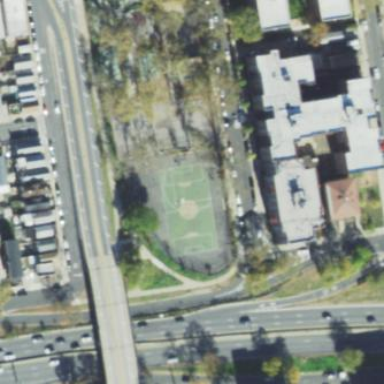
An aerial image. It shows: Asphalt-covered baseball pitch for leisure and sports activities.